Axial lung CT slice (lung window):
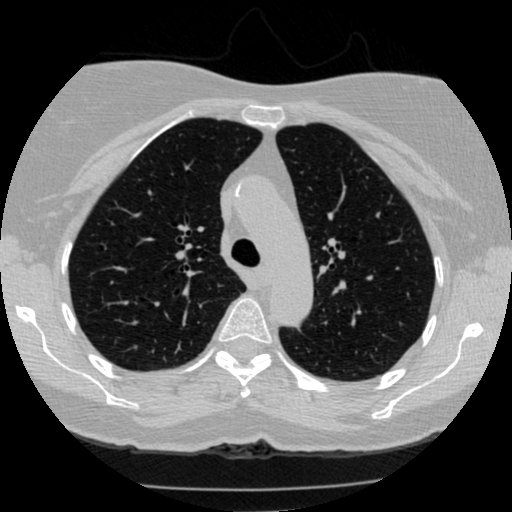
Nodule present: no